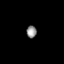
Tissue: skin
Cell type: Others
Senescence score: 0.7079
Nuclear area (px): 121
Mean DAPI intensity: 143.893